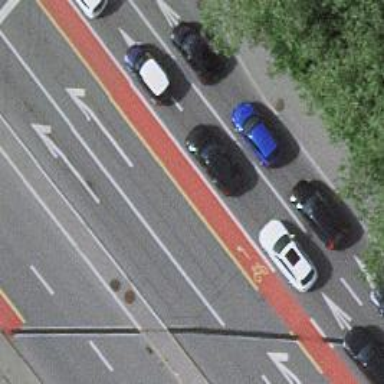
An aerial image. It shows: Asphalt primary highway with separate cycle lane. The cycle lane is exclusive and there is sidewalk.